Question: The say:
1 View has 1 ViewModel. Sometimes Multiple Views has 1 ViewModel (using a ).
If you regard my image you see 6 colored Views/UserControls.
The YELLOW,GREEN and ORANGE UserControls
are used multiple times in my application.
The pink,blue and red UserControls are used only once.
Questions:
Should I make them UserControls too? If yes, why if I do not reuse them.
Assume those are 6 UserControls, should they share the same ViewModel?
OR should each View have its own ViewModel?
A.)
Create Classcode in GREEN
Send class code to YELLOW
B.)
Select class code in YELLOW
Change current pupil in BLUE
C.)
Select current pupil in BLUE
Change pupil details in RED
Change pupil documents in ORANGE
D.)
Create pupil in PINK
Send pupil to BLUE
E.)... many more
Is that the way to go, firing around data with a Messenger class to keep the relations up to date?
There is a major flaw for me:
I create a PupilViewModel but I do not know in the NewPupilViewModel(PINK) wether a SchoolclassCodeViewModel exists in the YELLOW UserControl so I could add my new PupilViewModel to the BLUE UserControl.
SchoolclassCodeViewModel 1 : N PupilViewModel.
How would you solve this problem?

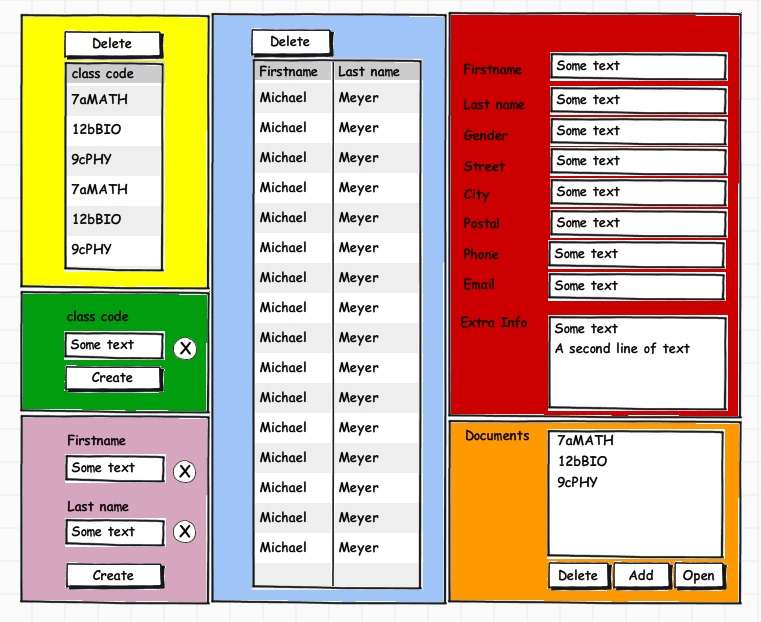
Answer: Dan's approach is pretty much identical to what I was going to suggest. To answer the specific questions:
1) I would make them UserControls if there's any complexity to their layout at all. For one, it's easier to do everything consistently; for another, this makes it easier to play around with the layout of that control in Expression Blend without having to instantiate an entire window.
2) There's application view model for the entire window. It contains properties for the views that need them:
'''
ObservableCollection<ClassCodeViewModel> ClassCodes
ClassCodeViewModel NewClassCode
ClassCodeViewModel SelectedClassCode
PupilViewModel NewPupil
PupilViewModel SelectedPupil
'''
2A) 'ClassCodeViewModel' exposes a 'CreateCommand' that raises an event when it's executed. The window view model handles this event and does the appropriate update to 'ClassCodes' when it's raised.
2B) The class code view model contains an observable collection of pupil view models. The 'SelectedItem' property in the 'SelectedClassCode' property in the window view model that the 'SelectedItem' on the class codes view model is bound to. The blue view is bound to 'SelectedClassCode.Pupils'.
2C) Similarly, the window view model contains a 'SelectedPupil' property that the 'SelectedItem' property of the blue view is bound to. The red view is bound to 'SelectedPupil'.
2D) This is handled the same way that it's handled in 2A: the pupil view model raises an event and the window view model handles it.
3) The pupil view model contains a boolean 'CanCreate' property. This isn't used in the red view. The window view model sets 'NewPupil.CanCreate' in the setter of 'SelectedClassCode'.
You didn't ask, but the orange view is bound to the 'Documents' property of 'SelectedPupil', which is probably (depending on what documents actually are) an observable collection of 'DocumentViewModel' objects.
Maybe I've been toiling in the fields of MVVM for too long, but this seems extremely straightforward to me.